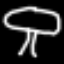
Label: mushroom